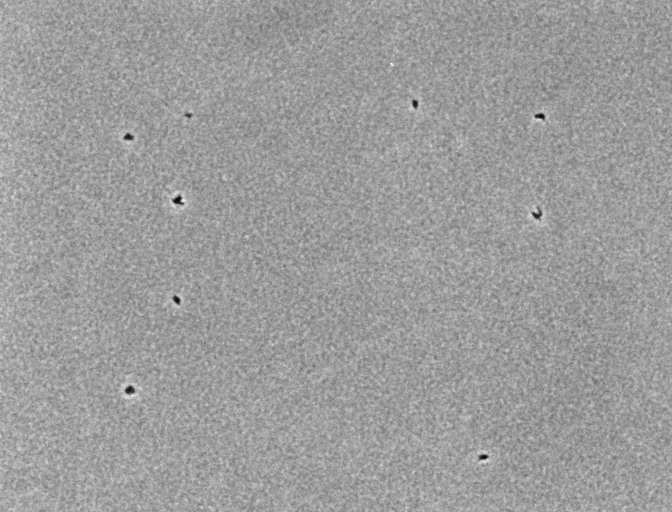
Phase contrast microscopy, 20x objective, 3 h incubation